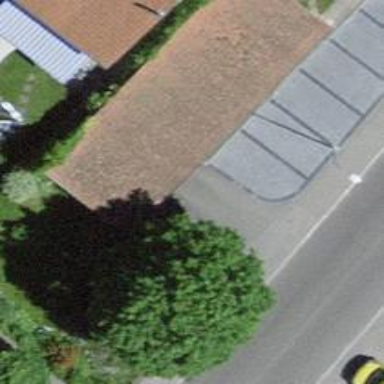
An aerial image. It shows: Shed building.